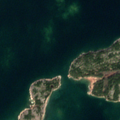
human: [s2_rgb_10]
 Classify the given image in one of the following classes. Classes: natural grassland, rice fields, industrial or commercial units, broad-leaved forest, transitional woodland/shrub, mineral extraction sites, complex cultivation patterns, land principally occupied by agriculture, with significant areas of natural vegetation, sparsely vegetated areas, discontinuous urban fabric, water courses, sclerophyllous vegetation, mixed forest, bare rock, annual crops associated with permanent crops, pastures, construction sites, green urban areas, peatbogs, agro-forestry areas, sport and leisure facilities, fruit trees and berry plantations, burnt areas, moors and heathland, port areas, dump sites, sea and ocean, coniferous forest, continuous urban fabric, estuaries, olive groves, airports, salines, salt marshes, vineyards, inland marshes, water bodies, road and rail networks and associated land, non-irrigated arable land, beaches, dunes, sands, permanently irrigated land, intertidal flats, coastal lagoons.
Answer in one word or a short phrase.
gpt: mixed forest, sea and ocean